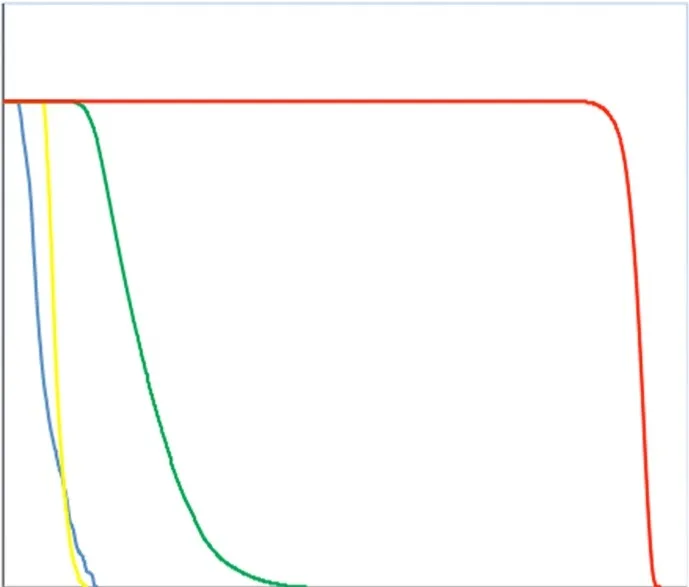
(A) Cumulative dose volume histograms (DVHs) of PTV and critical structures showing from left to right, PTV (red), brainstem (green), optic chiasm (yellow), and left optic nerve (blue). SBRT DVHs for the corresponding structures shown in According to the TG 101 SBRT tolerance for the brainstem is a maximum point dose of 25 Gy in five fractions and <5 cc of the brainstem receiving 6.6 Gy/fraction. The tolerance for the optic pathways is a maximum point dose of 25 Gy in five fractions.
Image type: chart (chart)